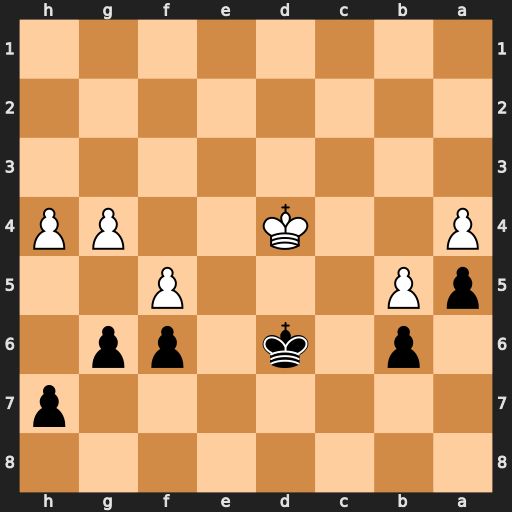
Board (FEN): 8/7p/1p1k1pp1/pP3P2/P2K2PP/8/8/8
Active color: b
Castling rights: -
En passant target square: -
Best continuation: gxf5 gxf5 h5 Ke4 Kc5